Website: bh-photo
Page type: address-validator
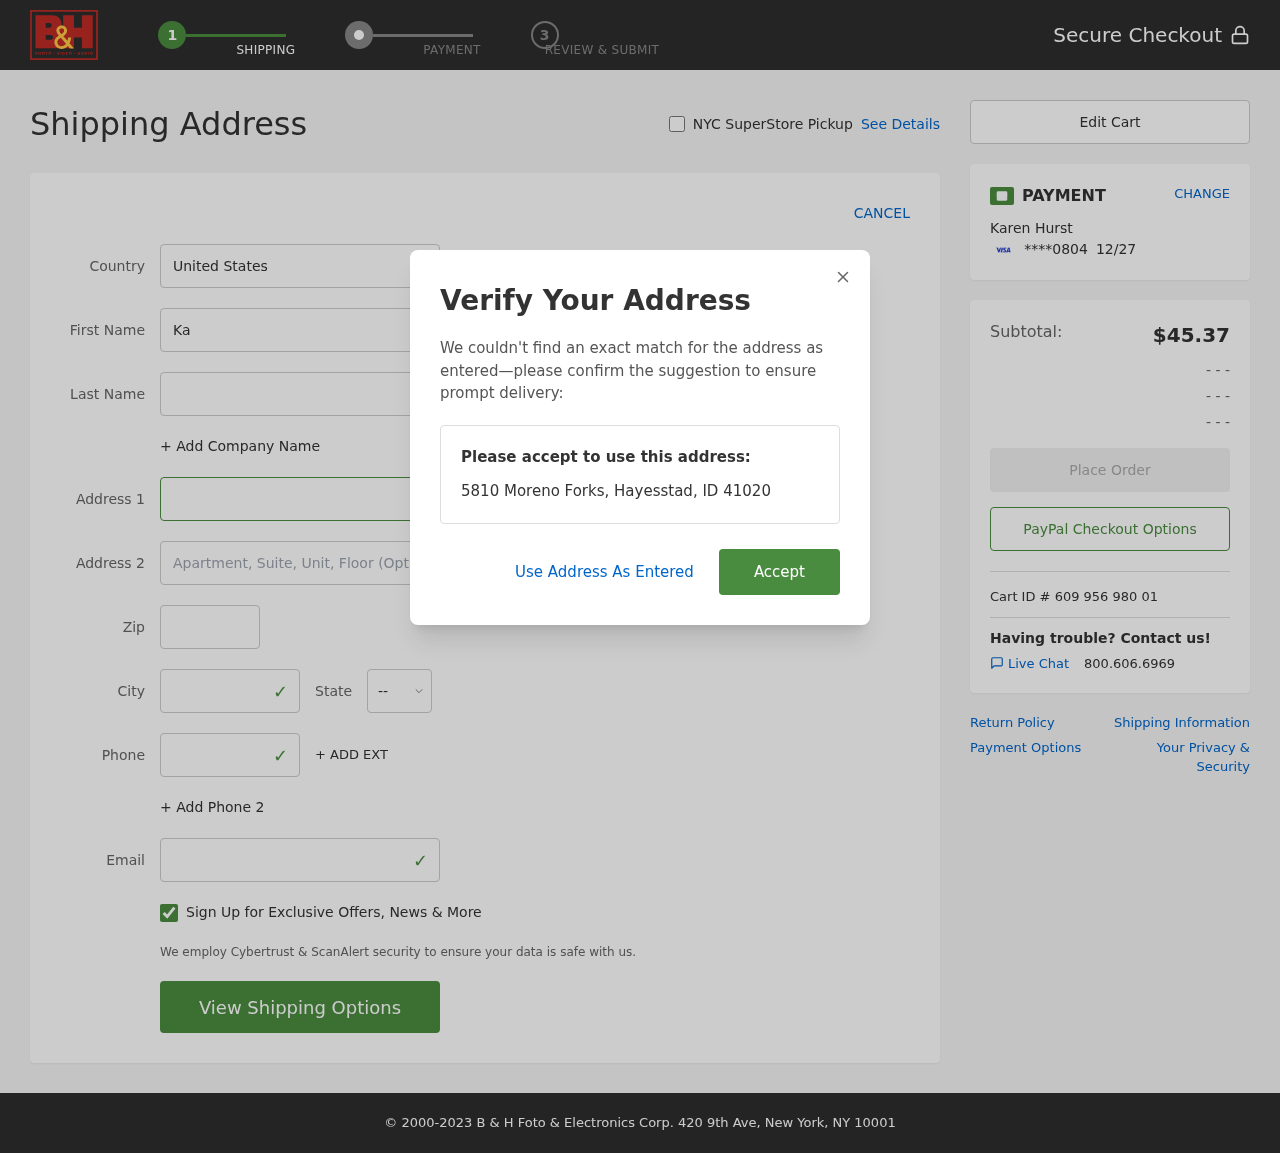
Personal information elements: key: PII_CARD_EXPIRY
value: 12/27
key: PII_CARD_LAST4
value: ****0804
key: PII_CITY
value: Hayesstad
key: PII_COUNTRY
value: United States
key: PII_EMAIL
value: karen_hurst@yahoo.com
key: PII_FIRSTNAME
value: Karen
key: PII_FULLNAME
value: Karen Hurst
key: PII_LASTNAME
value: Hurst
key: PII_PHONE
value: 6028860027
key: PII_POSTCODE
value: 41020
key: PII_STATE_ABBR
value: ID
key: PII_STREET
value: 5810 Moreno Forks
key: PII_STREET2
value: Apt. 997
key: PII_CITY_STATE_ZIP
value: Hayesstad, ID 41020
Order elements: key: ORDER_SUBTOTAL
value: $45.37
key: ORDER_ID
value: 609 956 980 01